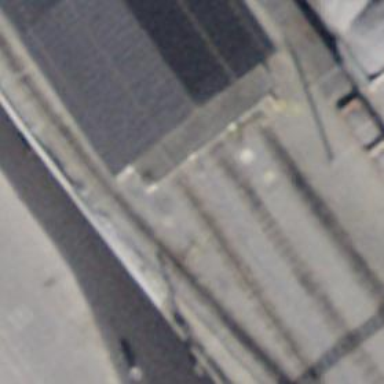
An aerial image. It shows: Narrow-gauge railway yard with electrified tracks featuring contact line.